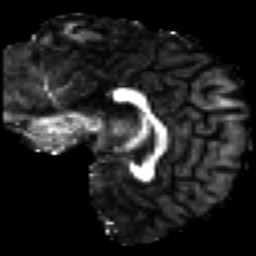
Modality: FA
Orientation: sagittal
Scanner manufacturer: siemens
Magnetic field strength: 3 T
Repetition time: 7.8 s
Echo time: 0.09 s